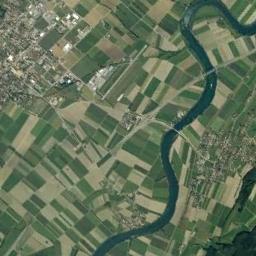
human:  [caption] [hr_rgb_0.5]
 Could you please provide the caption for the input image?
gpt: A serpentine green river with green and tan mixed fields and bustling cities on both sides .

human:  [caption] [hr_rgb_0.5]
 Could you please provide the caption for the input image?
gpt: The river goes through farmland and houses .

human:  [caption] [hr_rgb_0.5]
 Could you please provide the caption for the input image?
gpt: The deep blue river with a winding bank goes through the farmland and some residential areas are next to the river .

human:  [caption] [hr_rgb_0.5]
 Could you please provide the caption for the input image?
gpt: There are many trees on either side of the river .

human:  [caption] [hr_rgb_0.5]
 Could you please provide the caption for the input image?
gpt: There are many green farmlands and yellow farmlands near the river .